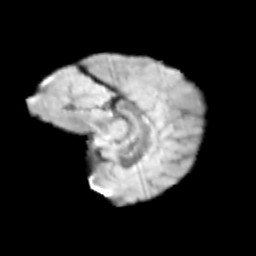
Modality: T2w
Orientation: sagittal
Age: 11
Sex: female
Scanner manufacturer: siemens
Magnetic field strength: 3 T
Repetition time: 3.8 s
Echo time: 0.07 s